Field crop: maize
Growth stage: 2
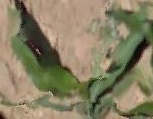
Species: maize